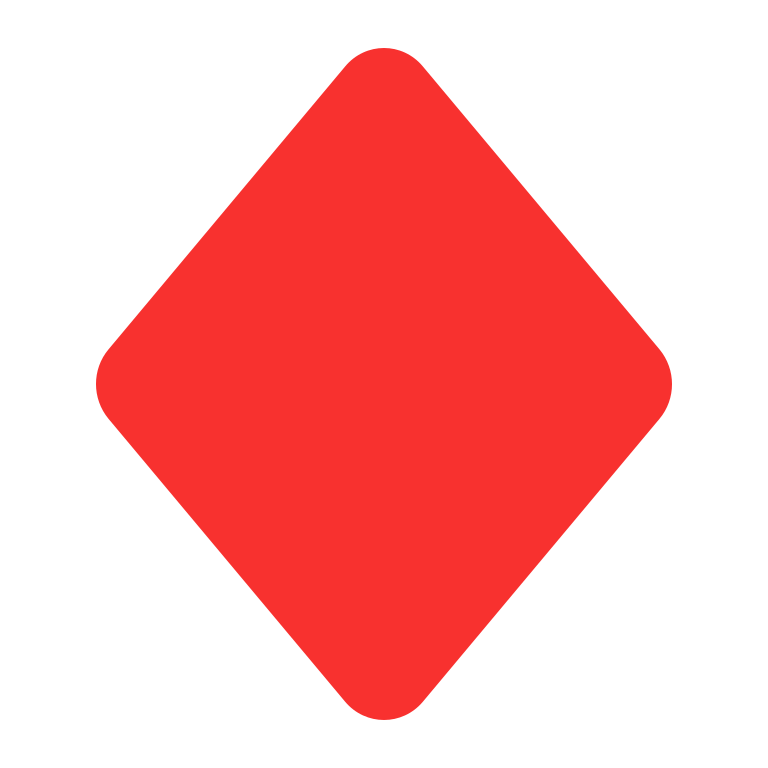
diamond suit flat